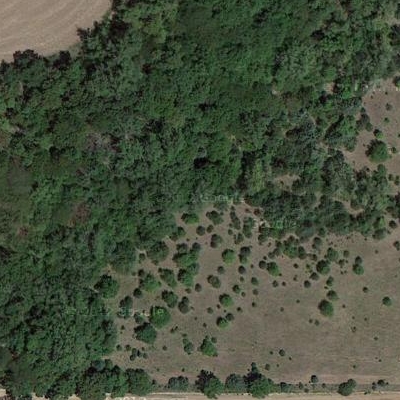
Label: Forest